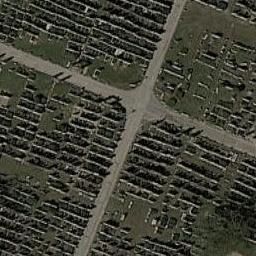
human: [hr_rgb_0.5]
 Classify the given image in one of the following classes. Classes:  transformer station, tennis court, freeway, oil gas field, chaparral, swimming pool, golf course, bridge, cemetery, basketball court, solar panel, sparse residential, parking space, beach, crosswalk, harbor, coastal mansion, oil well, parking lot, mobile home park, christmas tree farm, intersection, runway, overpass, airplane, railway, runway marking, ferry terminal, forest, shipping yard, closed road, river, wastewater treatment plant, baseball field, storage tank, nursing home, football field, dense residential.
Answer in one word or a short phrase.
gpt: cemetery